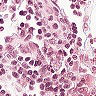
Metastatic tissue present: no